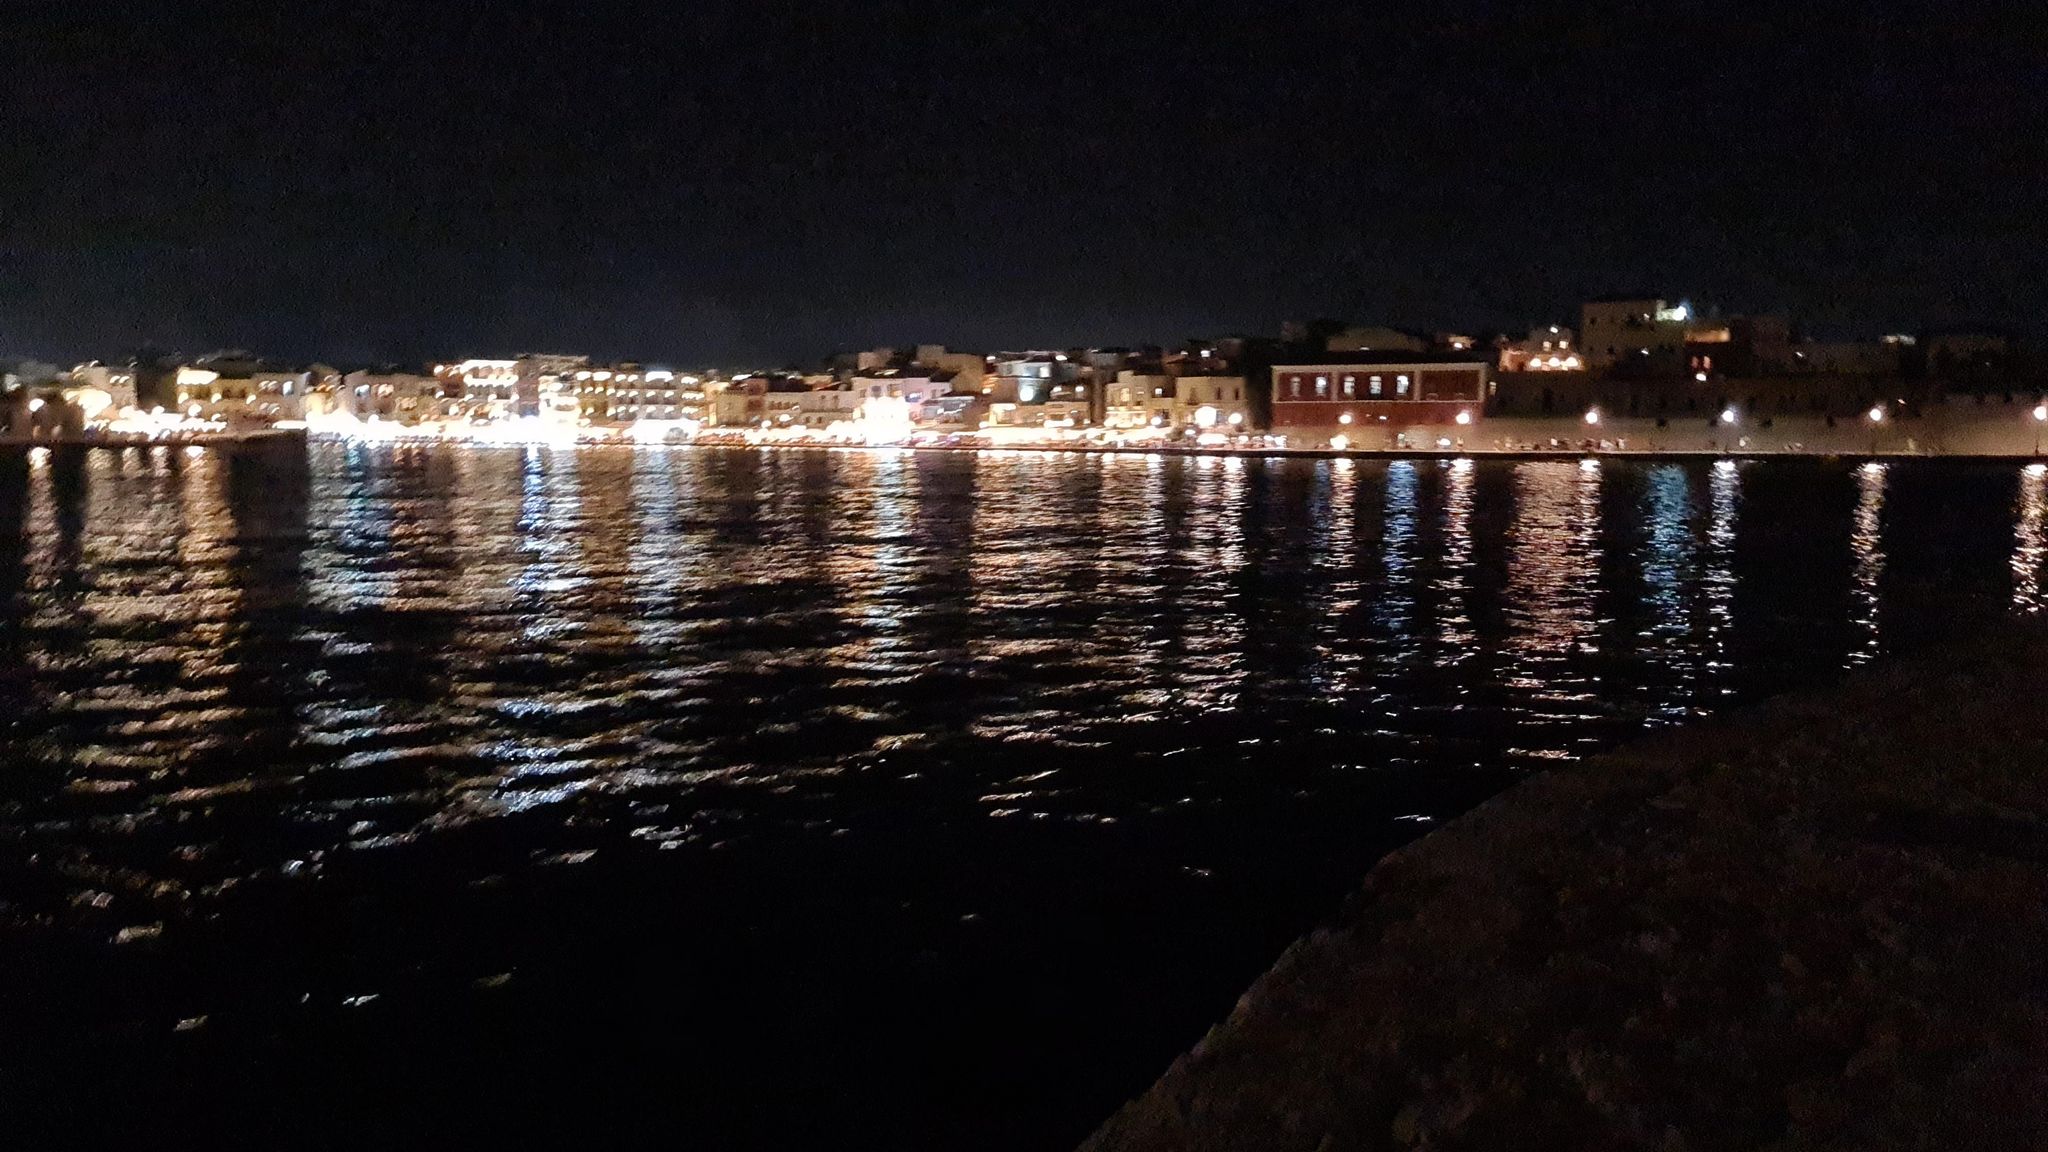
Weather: snowy
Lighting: night
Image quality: slightly poor
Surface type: walking surface
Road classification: footway, steps, path
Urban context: urban centre
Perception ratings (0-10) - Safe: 1.09, Lively: 2.07, Beautiful: 6.39, Boring: 5.99, Depressing: 0.72, Wealthy: 7.1